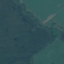
Label: Pasture